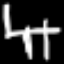
Label: chair